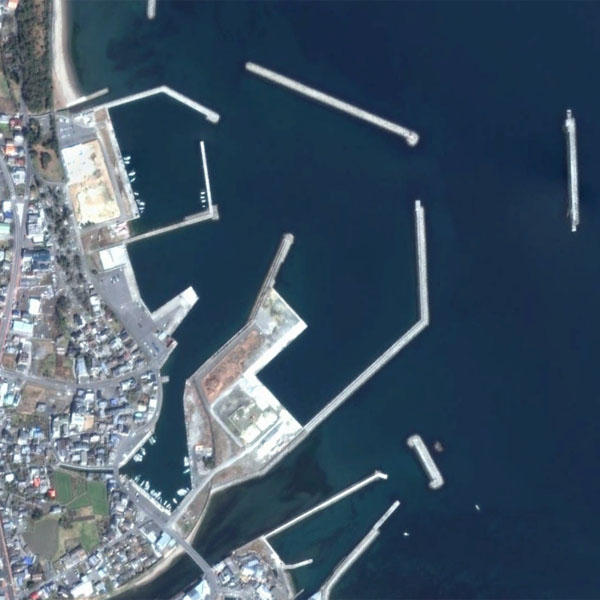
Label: Port